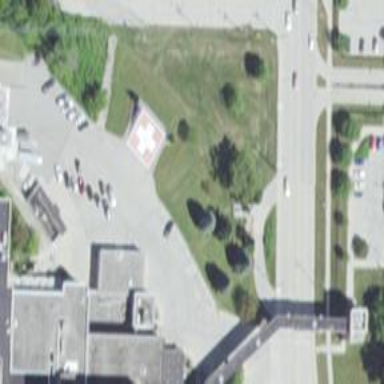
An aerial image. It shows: Image of helipad at airport.